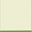
Piece: xx